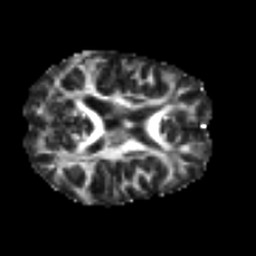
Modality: FA
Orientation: axial
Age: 31
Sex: female
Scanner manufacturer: siemens
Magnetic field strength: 3 T
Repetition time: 4.999 s
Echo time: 0.07946 s